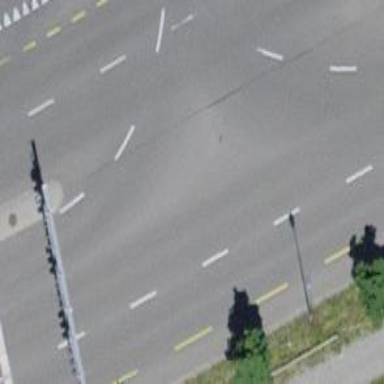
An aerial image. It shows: Road with traffic signals.